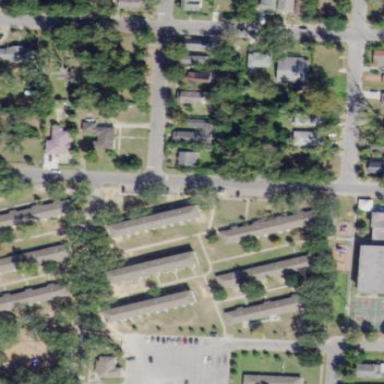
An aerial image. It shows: Residential area composed of single-family homes.